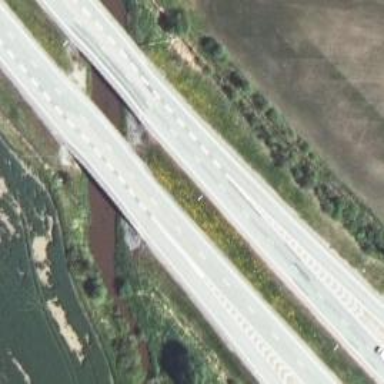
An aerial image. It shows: Asphalt bridge over motorway.